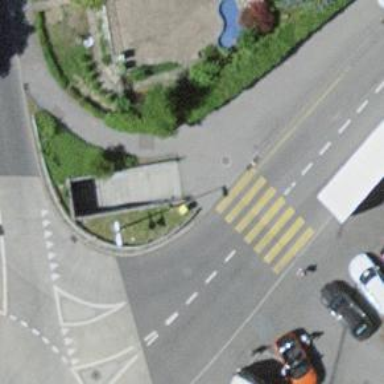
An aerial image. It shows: Sidewalk along the footway.